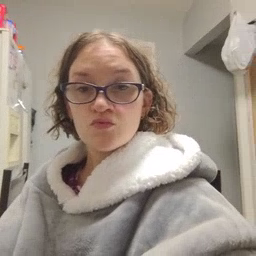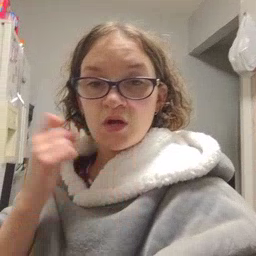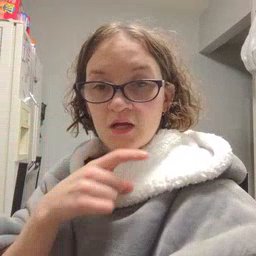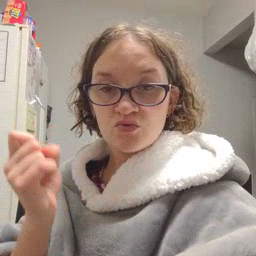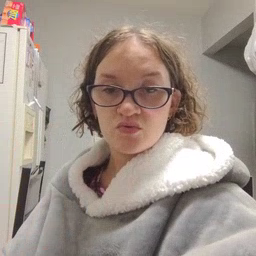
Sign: dryer